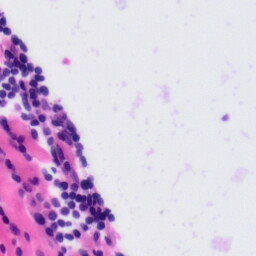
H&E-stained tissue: Tonsil